Interaction volume radius: 10 \u00c5
Interaction volume height: 25 \u00c5
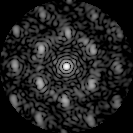
Disorder parameter: 0.5397